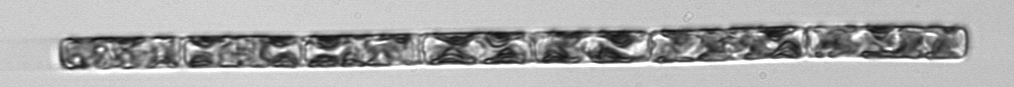
Label: Guinardia_delicatula